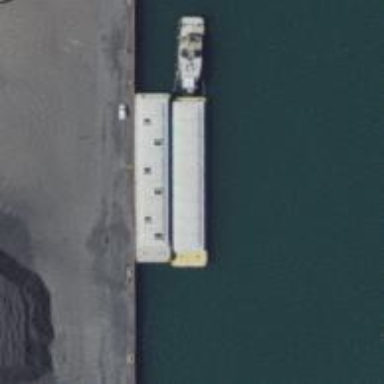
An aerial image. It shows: Dock by the waterway.